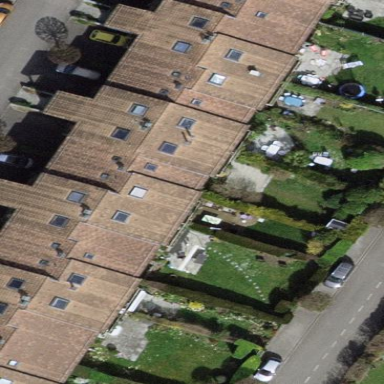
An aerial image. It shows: Garden surrounded by fence.